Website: crate-barrel
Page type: address-validator
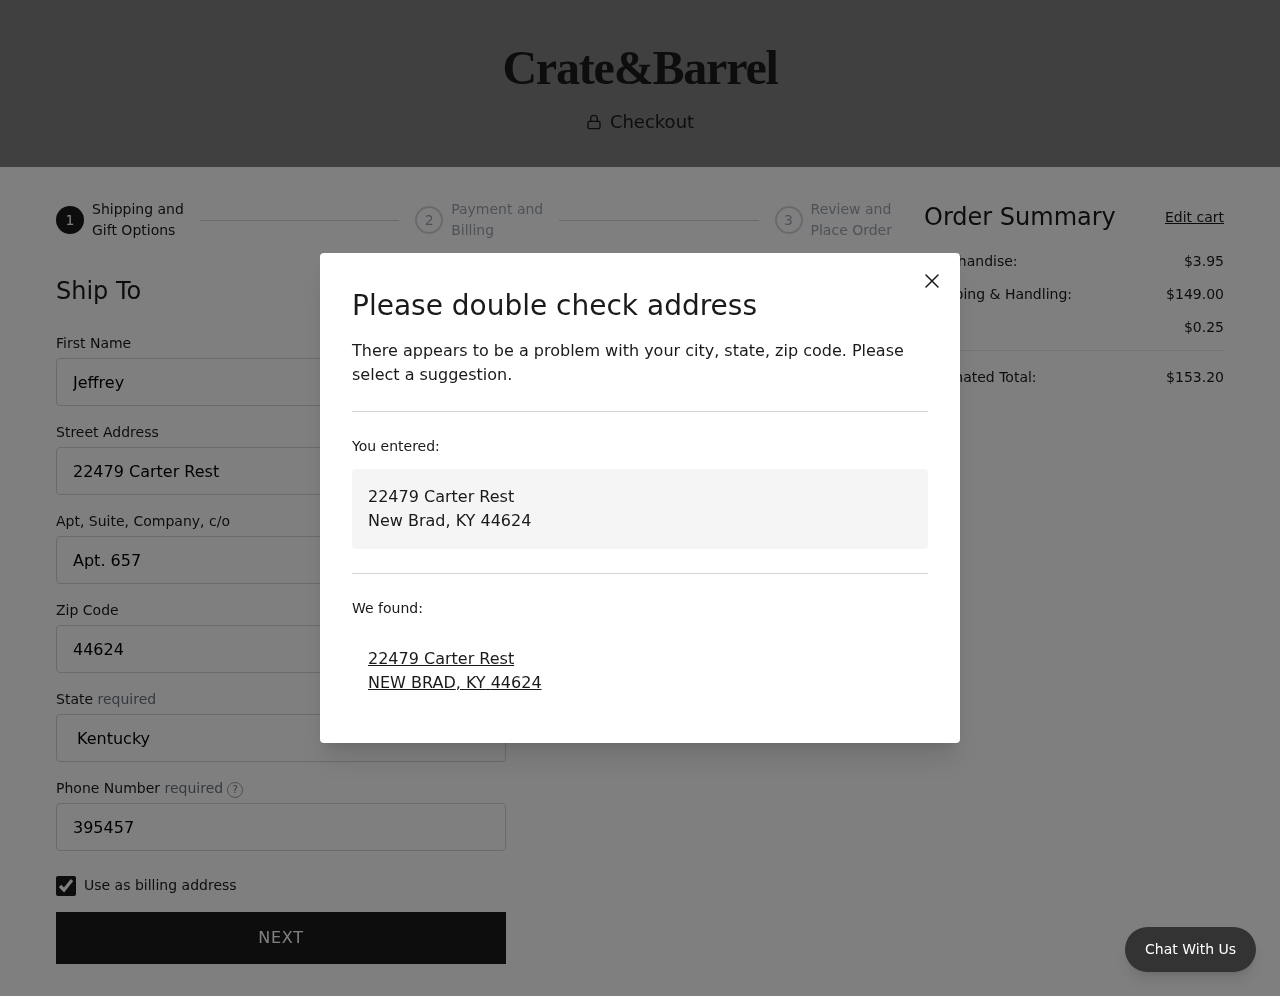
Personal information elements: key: PII_CITY
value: New Brad
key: PII_CITY
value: NEW BRAD
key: PII_FIRSTNAME
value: Jeffrey
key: PII_PHONE
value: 3954571418
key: PII_POSTCODE
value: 44624
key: PII_STATE
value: Kentucky
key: PII_STATE_ABBR
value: KY
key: PII_STREET
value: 22479 Carter Rest
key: PII_STREET2
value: Apt. 657
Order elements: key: ORDER_SUBTOTAL
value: $3.95
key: ORDER_SHIPPING_COST
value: $149.00
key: ORDER_TAX
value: $0.25
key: ORDER_TOTAL
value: $153.20